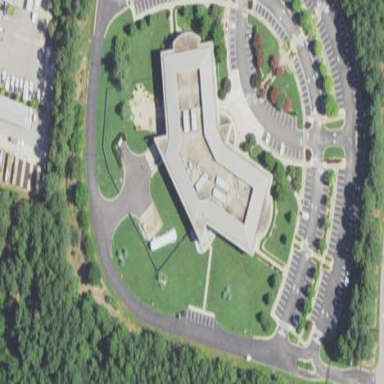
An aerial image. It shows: Commercial building.